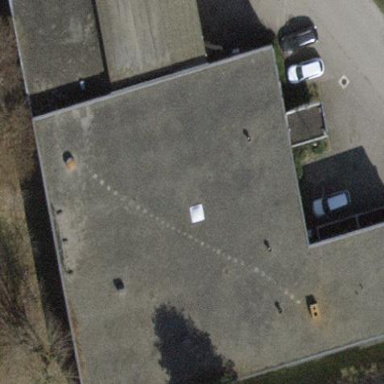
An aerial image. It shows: Commercial building.